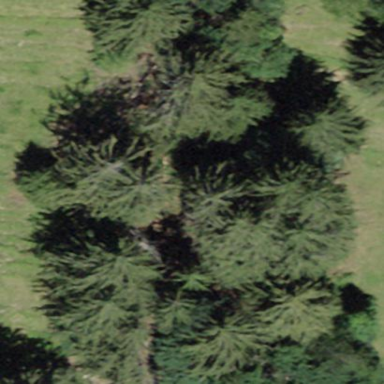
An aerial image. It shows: Forest area.